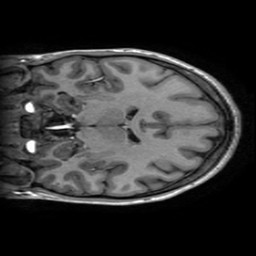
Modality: T1w
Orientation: coronal
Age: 30
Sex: female
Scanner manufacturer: ge
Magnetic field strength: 3 T
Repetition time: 0.00724 s
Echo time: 0.0027 s